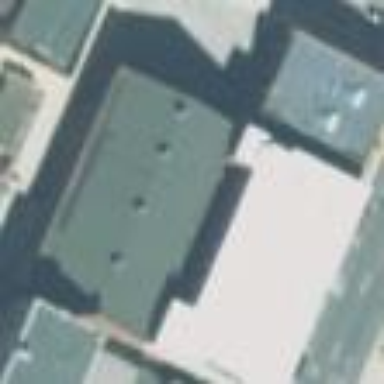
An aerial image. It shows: Cinema building.